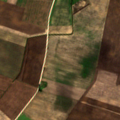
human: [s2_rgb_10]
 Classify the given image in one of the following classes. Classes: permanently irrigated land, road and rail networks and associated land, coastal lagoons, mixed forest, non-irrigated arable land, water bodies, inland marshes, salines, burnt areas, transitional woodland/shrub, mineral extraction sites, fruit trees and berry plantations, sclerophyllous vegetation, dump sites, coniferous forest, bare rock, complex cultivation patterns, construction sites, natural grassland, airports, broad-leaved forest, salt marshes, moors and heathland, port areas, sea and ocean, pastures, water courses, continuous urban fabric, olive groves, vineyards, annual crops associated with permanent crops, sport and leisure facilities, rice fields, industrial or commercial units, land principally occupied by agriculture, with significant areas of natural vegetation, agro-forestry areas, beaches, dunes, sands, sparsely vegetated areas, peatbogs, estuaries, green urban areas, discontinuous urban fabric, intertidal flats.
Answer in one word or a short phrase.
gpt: non-irrigated arable land